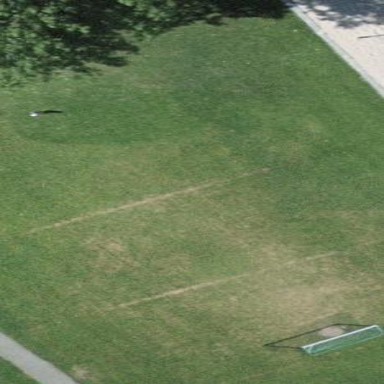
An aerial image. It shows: Grass pitch used for soccer.